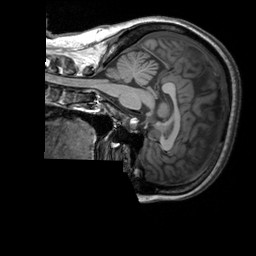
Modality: T1w
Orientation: sagittal
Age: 30
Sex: female
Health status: healthy
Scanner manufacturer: siemens
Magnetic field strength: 3 T
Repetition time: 2.3 s
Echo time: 0.00303 s